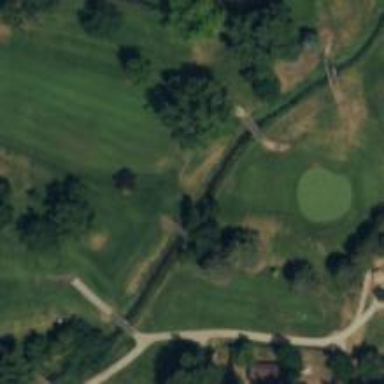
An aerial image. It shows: Path bridge with view of golf course.